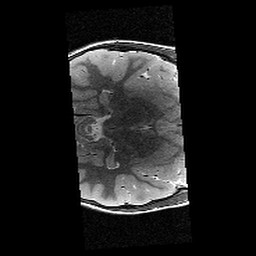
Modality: T2w
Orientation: axial
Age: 11
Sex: female
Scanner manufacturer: siemens
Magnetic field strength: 3 T
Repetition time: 9.23 s
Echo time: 0.067 s